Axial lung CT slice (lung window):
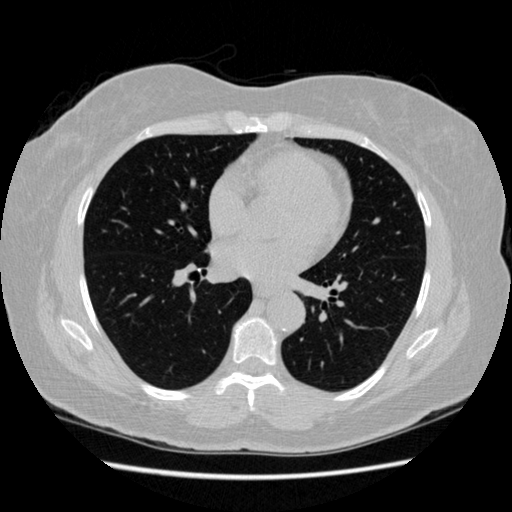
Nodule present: no